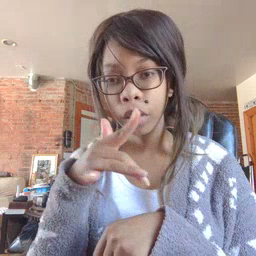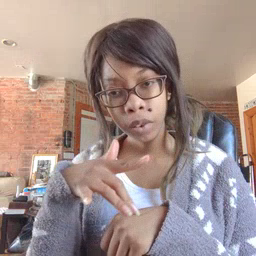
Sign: empty